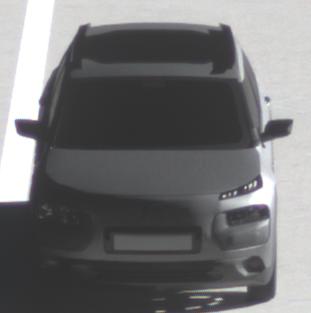
Make: Citroen
Model: C4 Cactus PureTech 75
Detailed model: C4 Cactus
Model produced from: 2014/09
Model produced until: 2015/03
Doors: 5
Color: gray
Road condition: wet road
Daytime: morning or afternoon
Contrast: high contrast